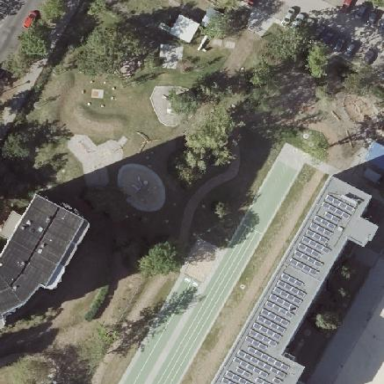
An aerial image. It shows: School building with flat roof.